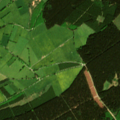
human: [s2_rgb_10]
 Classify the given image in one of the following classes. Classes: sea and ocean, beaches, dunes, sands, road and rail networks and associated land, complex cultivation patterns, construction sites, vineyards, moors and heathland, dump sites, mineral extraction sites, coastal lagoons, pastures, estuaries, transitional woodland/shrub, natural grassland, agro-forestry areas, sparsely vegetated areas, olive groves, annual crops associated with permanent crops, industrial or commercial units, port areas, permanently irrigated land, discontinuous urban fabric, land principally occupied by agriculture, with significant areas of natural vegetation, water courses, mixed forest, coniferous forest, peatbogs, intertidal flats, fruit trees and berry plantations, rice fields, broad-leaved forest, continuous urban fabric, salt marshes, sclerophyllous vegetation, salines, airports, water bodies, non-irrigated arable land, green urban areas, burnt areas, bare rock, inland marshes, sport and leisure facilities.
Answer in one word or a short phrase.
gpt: pastures, coniferous forest, mixed forest